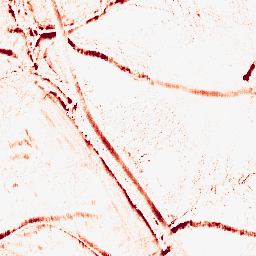
Category: morphological
Decomposition family: morphological_ellipse
Decomposition parameters: operation: opening
width: 10
height: 5
Upsampling method: quintic
Upsampling parameters: scale: 8
Upsampling scale: 8